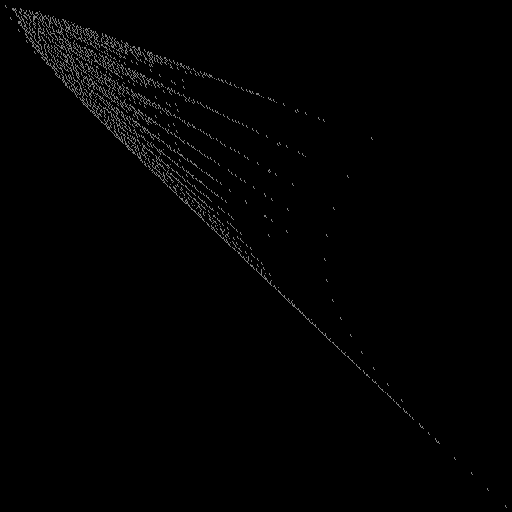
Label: drumlin